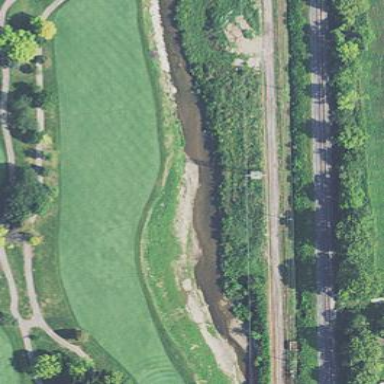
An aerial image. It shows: Area of rough grass used for golf.